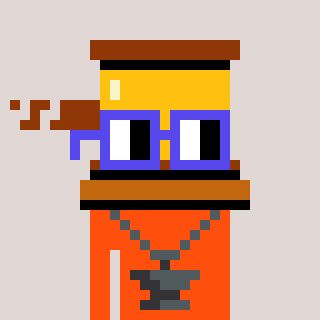
a pixel art character with square blue glasses, a gavel-shaped head and a orange-colored body on a warm background